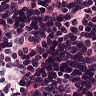
Metastatic tissue present: no